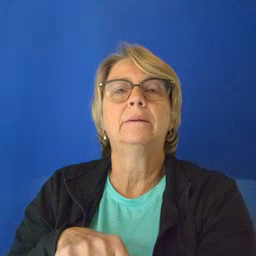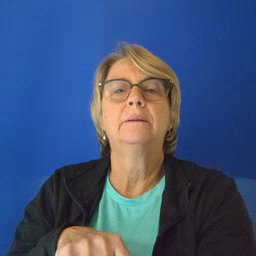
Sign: that